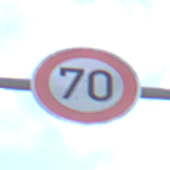
Verkehrszeichen: Geschwindigkeit70
Umgebung: Outdoor, Nature
Tageszeit: SunriseSunset
Wetter: PartlyCloudy
Licht: Natural
Jahreszeit: NotSpecified
Kontrast: LowContrast